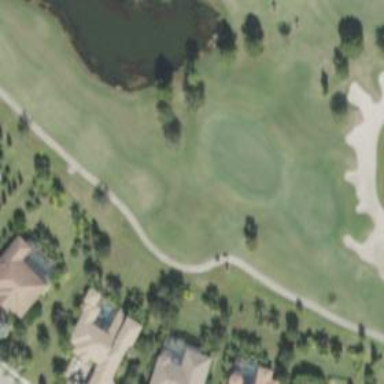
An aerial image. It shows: Grassy area designated as golf fairway.